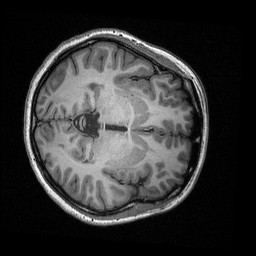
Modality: T1w
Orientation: axial
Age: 22
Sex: female
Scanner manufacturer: siemens
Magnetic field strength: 3 T
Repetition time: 2.53 s
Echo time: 0.00309 s